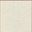
Piece: xx